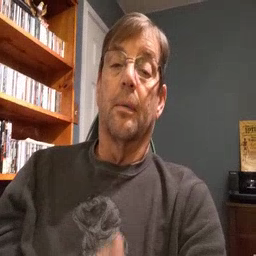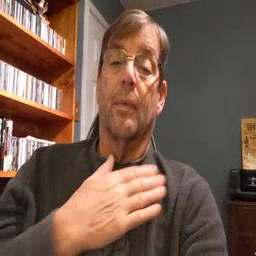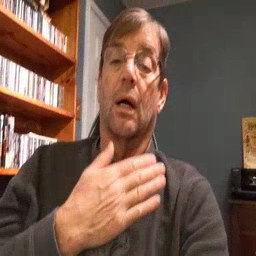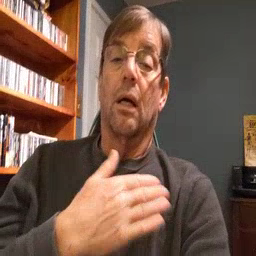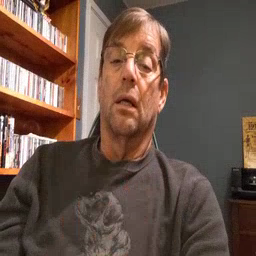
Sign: minemy